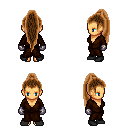
a pixel art fantasy rpg character, female body template, human, tanned skin, brown robe, red pants, brown extra-long topknot hairstyle, metal gloves, black shoes, four views (front, back, left, right), 2x2 character sprite sheet, small pixel art, hard edges, no anti-aliasing